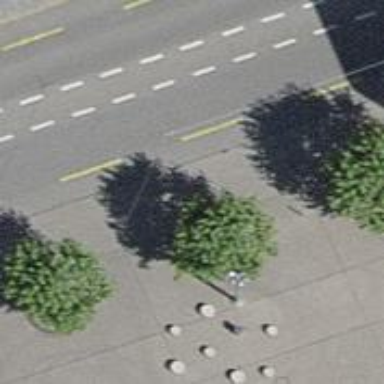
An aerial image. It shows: Tree-lined avenue.